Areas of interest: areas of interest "Traffic and Vehicle Management"
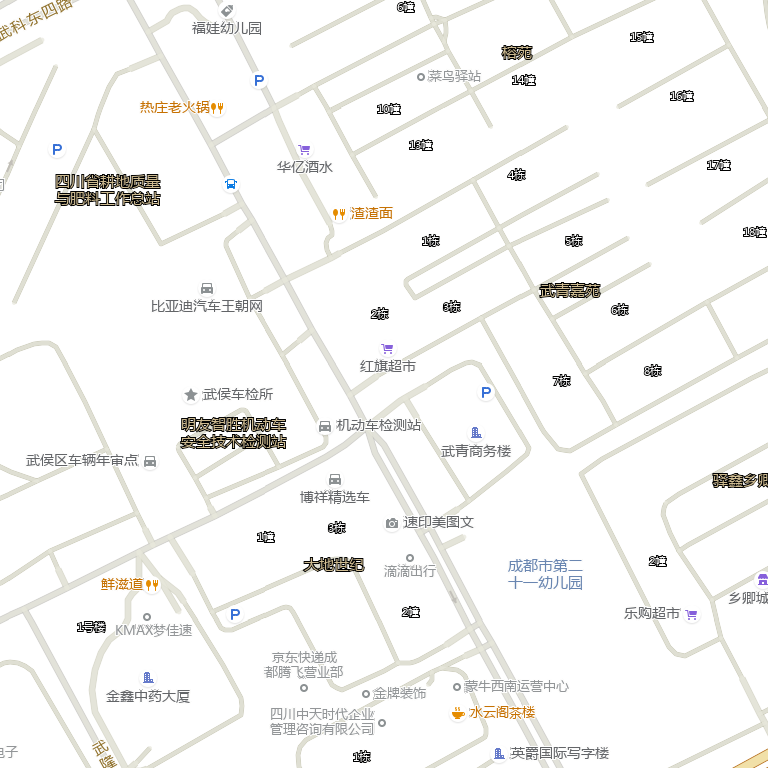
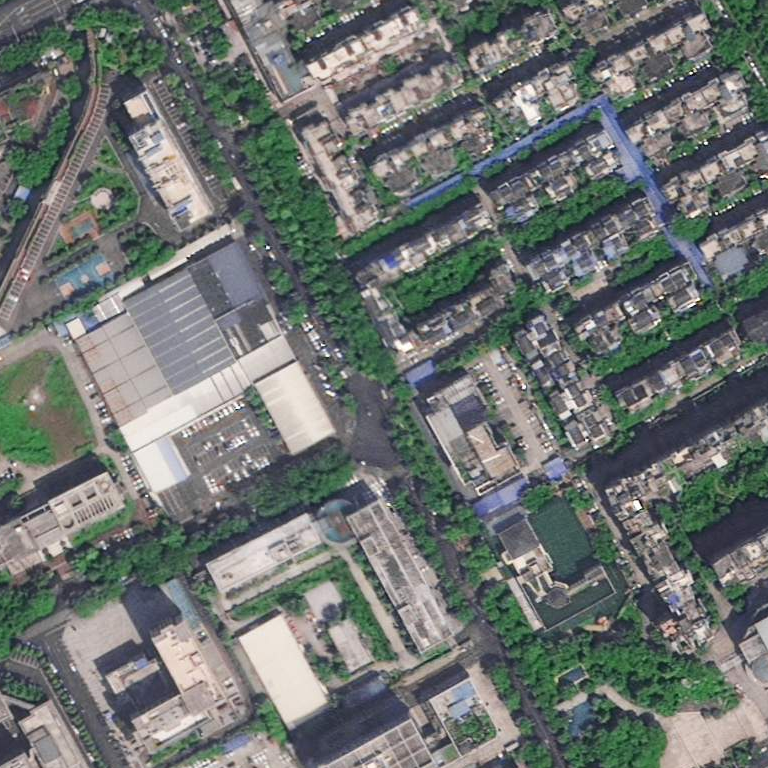